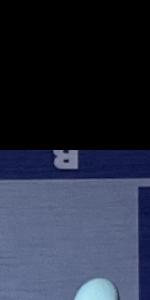
Label: Empty